Aerial crown-view tile of a tropical tree (Barro Colorado Island, Panama), acquired 20241216:
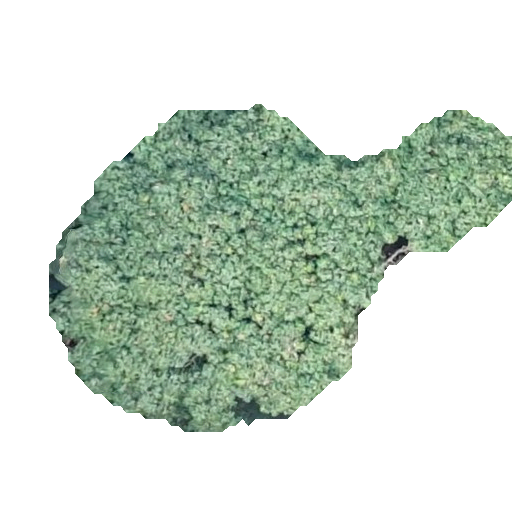
Species: Pourouma bicolor
GBIF accepted scientific name: Pourouma bicolor
Crown area: 141.776 m²